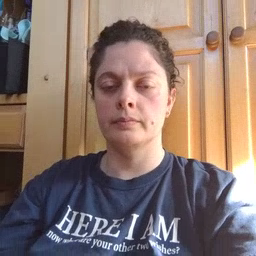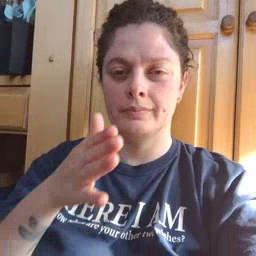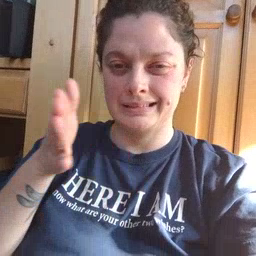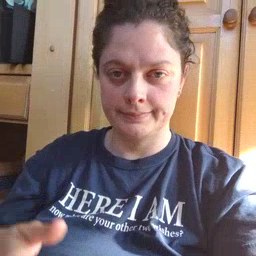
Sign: beside